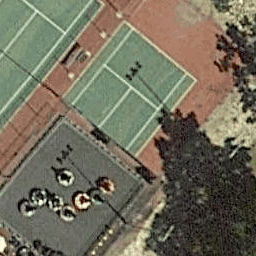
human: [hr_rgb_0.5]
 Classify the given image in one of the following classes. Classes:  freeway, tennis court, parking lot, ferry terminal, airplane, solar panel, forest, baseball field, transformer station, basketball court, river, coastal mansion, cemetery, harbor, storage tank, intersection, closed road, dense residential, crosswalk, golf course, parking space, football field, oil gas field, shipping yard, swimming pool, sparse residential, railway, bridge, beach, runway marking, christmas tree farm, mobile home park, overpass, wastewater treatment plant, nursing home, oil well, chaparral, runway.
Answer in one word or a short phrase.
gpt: tennis court